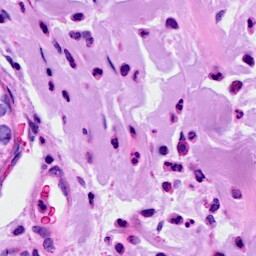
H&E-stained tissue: Breast